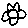
Label: flower